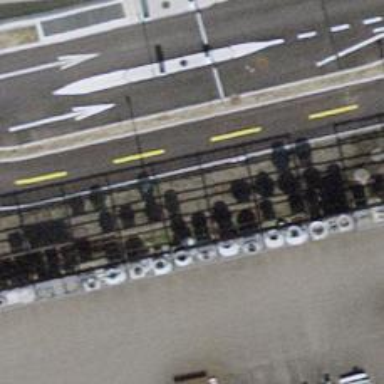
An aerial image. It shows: Bollard barrier.